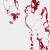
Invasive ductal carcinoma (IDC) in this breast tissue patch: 0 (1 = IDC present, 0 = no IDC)